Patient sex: M
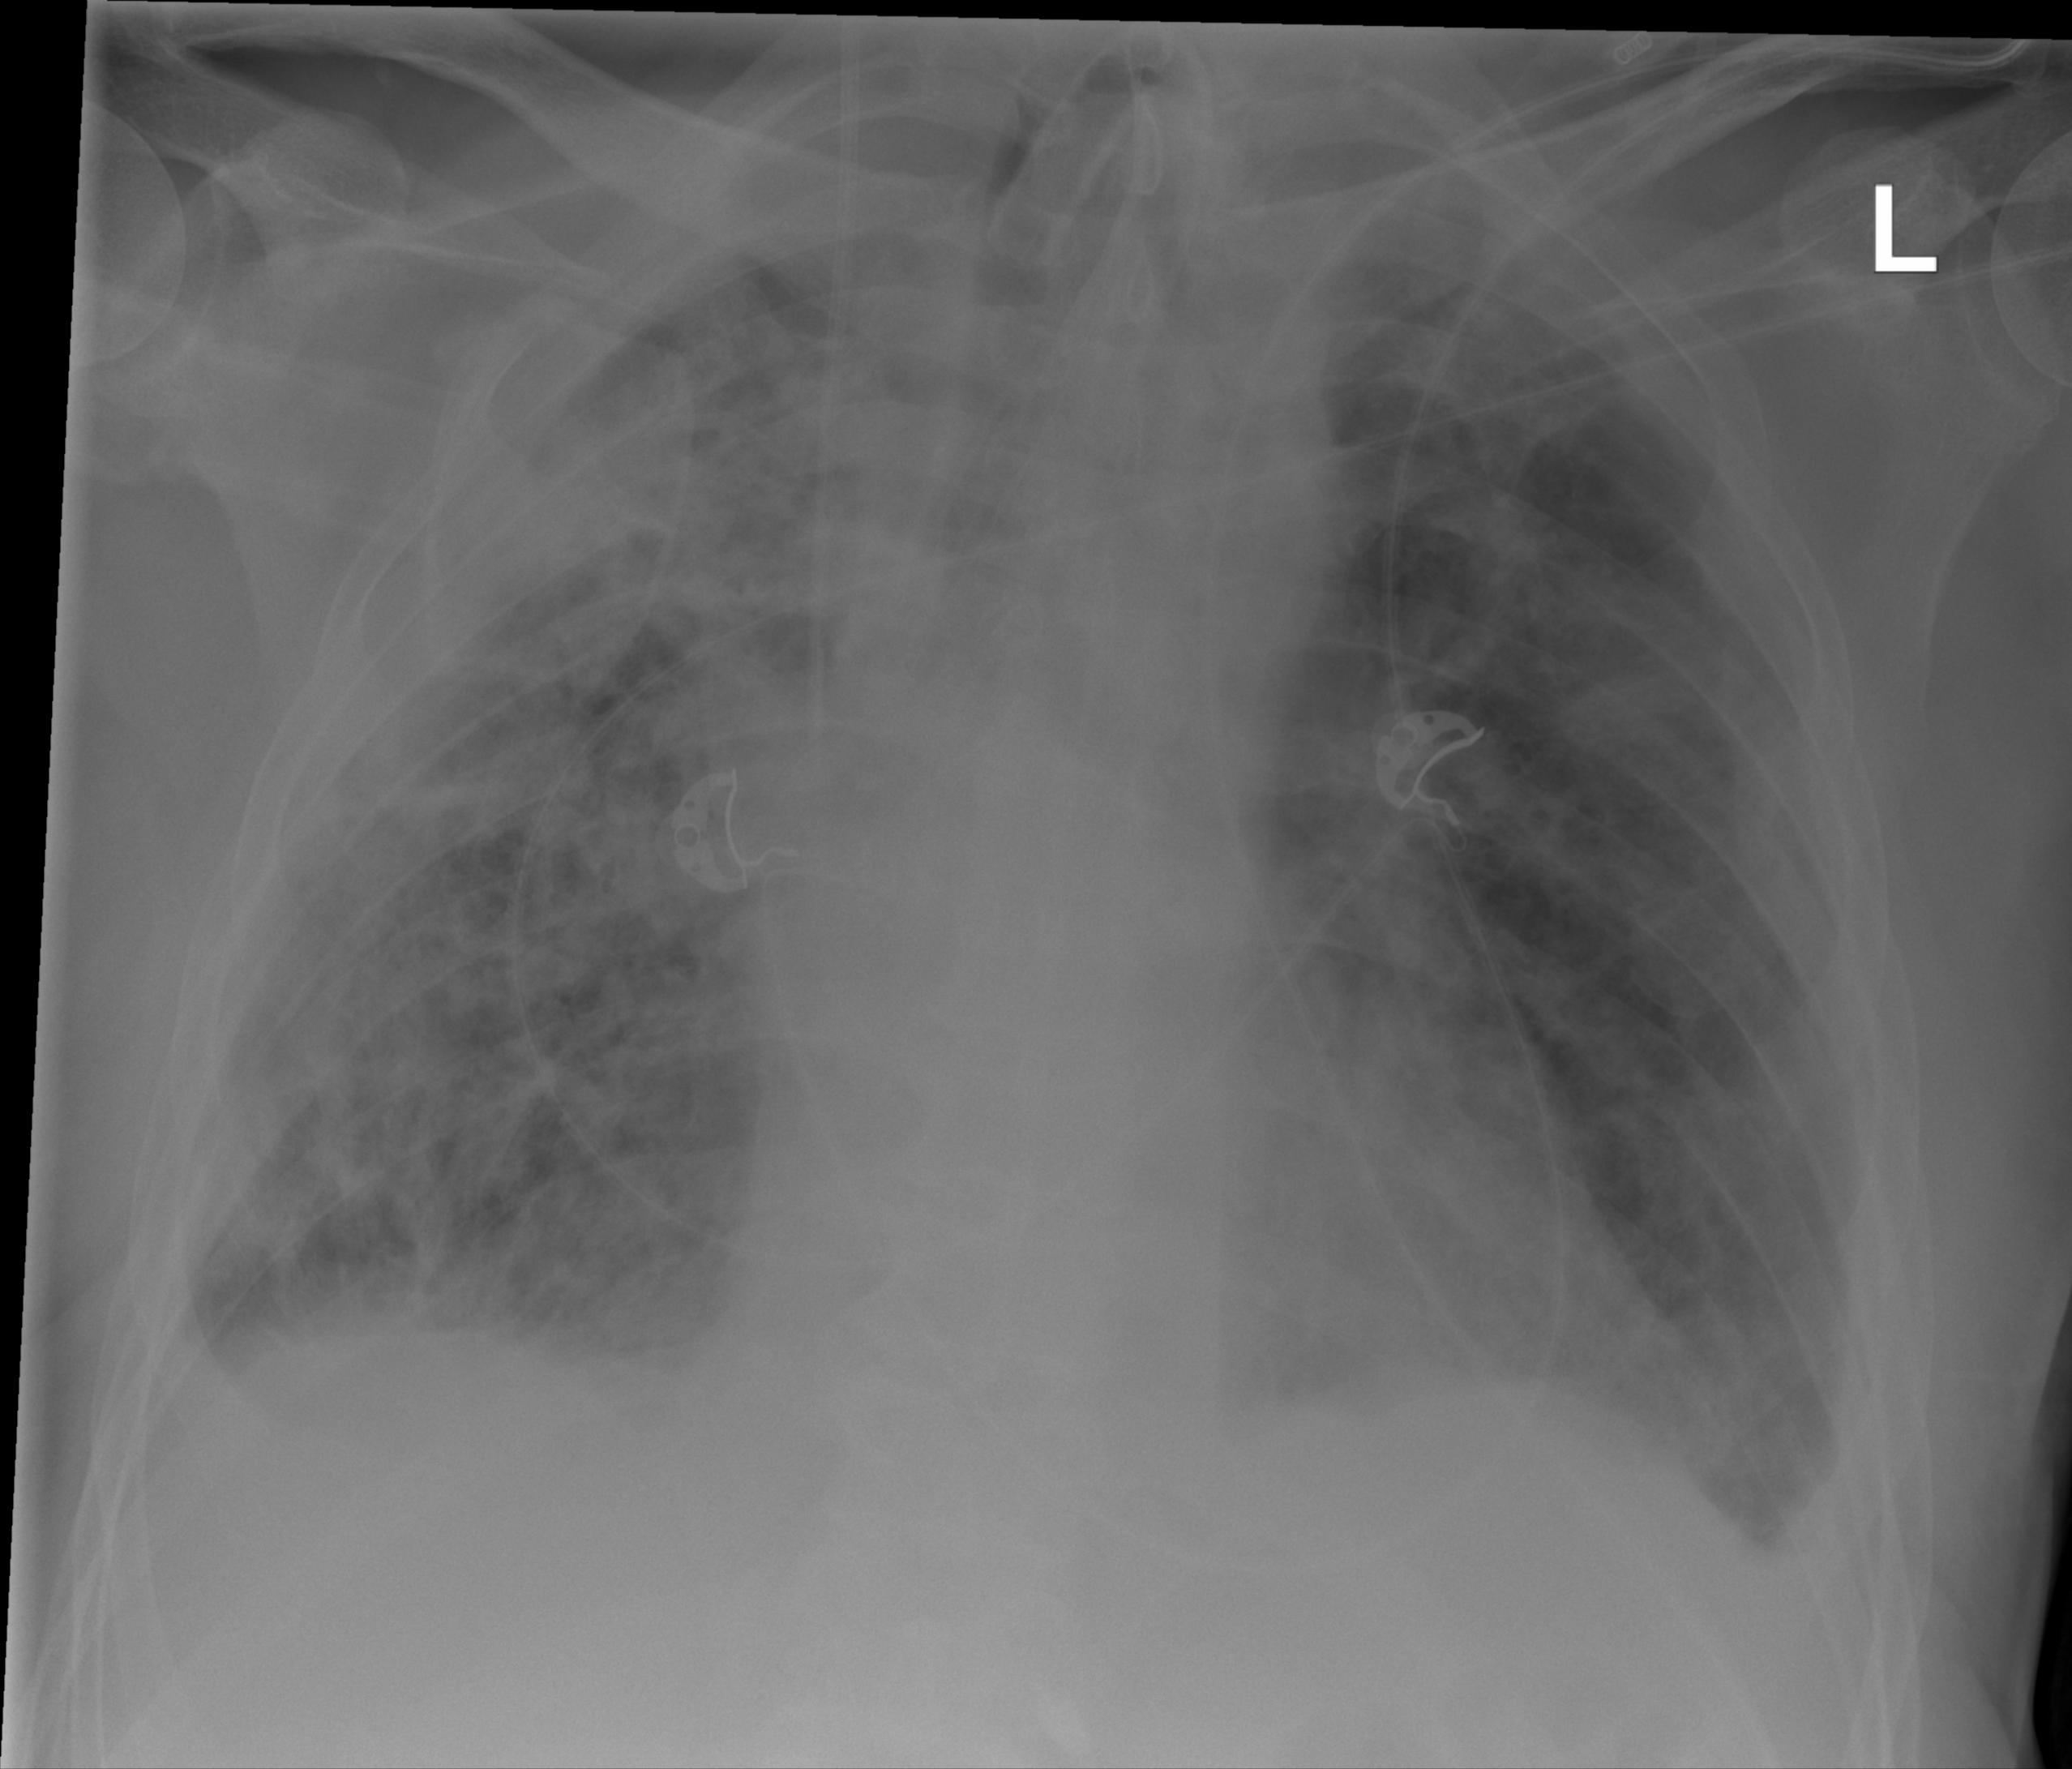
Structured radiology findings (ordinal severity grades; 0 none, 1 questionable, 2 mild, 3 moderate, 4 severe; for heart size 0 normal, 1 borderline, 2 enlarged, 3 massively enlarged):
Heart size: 0
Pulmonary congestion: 2
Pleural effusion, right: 2
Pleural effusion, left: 2
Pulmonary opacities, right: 3
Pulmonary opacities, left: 2
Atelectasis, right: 2
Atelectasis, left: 2